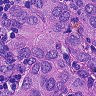
Metastatic tissue present: yes